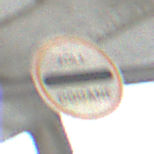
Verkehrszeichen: Zollstelle
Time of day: MorningAfternoon
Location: Roofed (Suburban)
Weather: PartlyCloudy
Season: Winter
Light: Natural